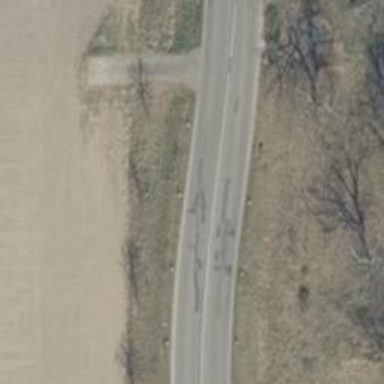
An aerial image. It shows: Secondary road with asphalt surface and lane markings.